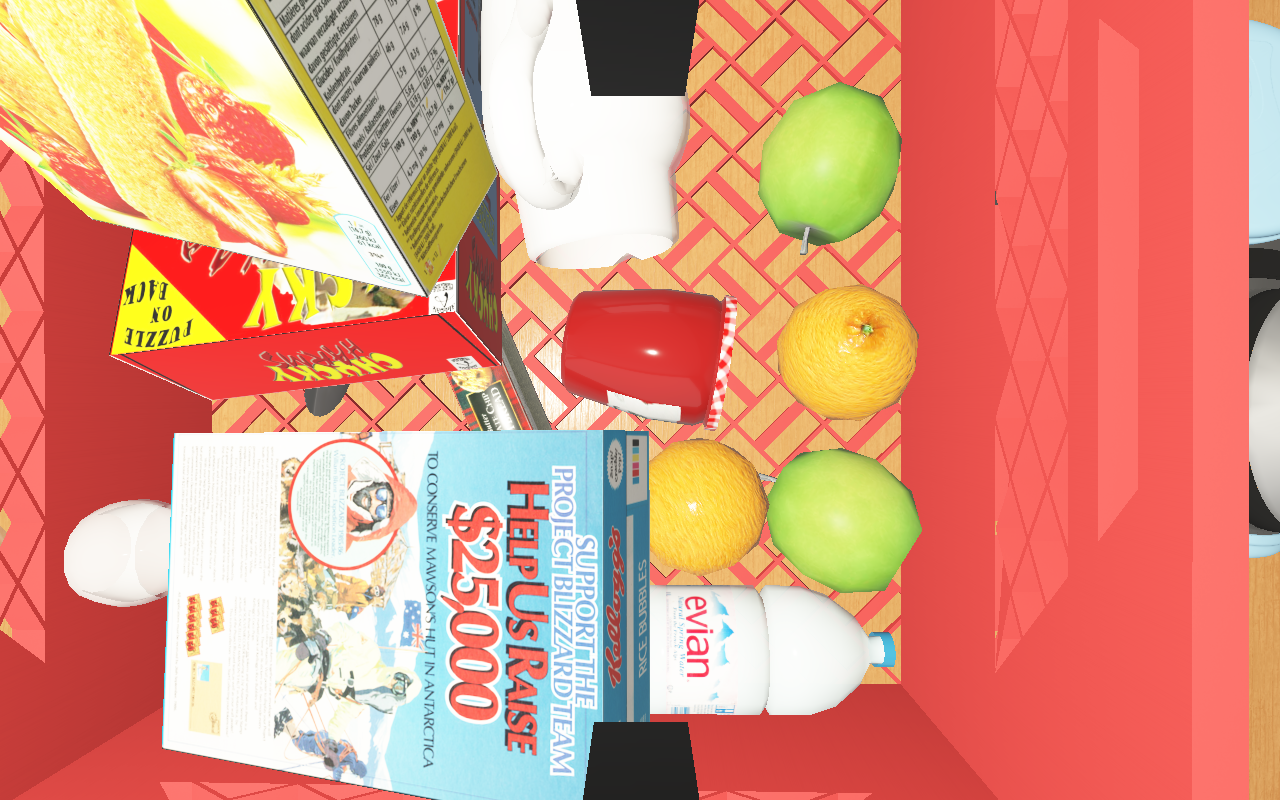
Objects in the scene:
carafe
apple
apple
orange
orange
honey jar
cereal box